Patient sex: M
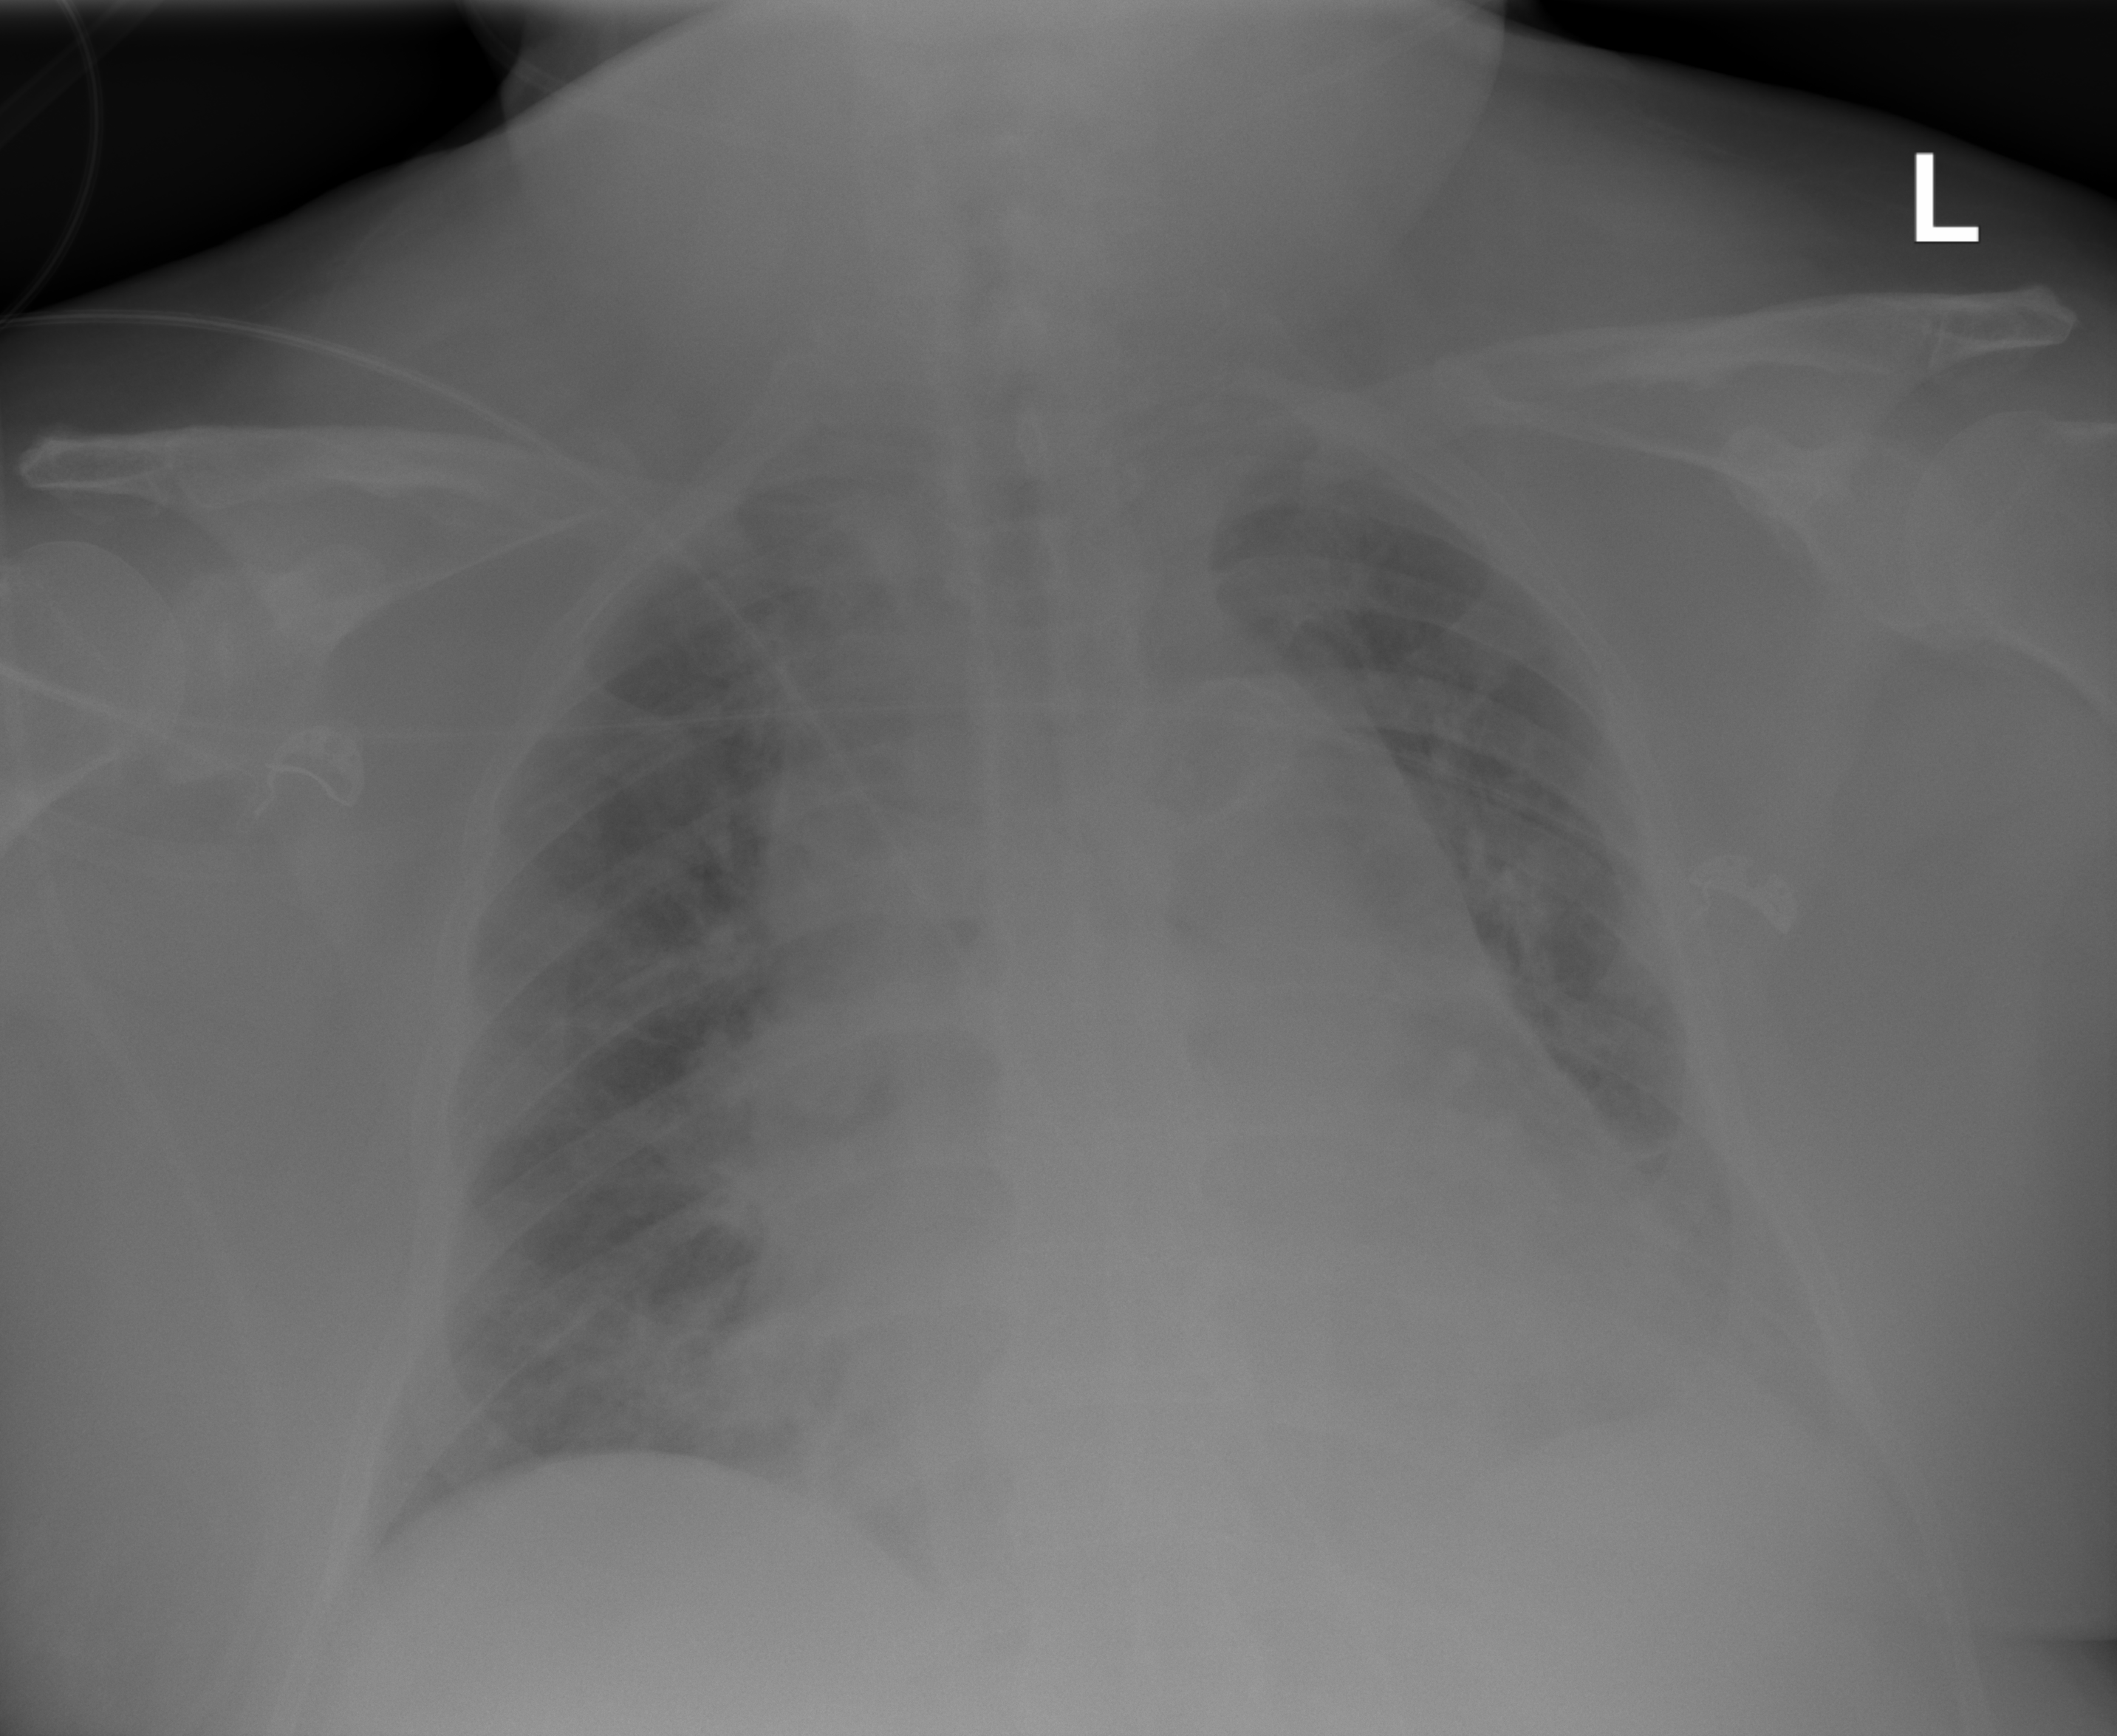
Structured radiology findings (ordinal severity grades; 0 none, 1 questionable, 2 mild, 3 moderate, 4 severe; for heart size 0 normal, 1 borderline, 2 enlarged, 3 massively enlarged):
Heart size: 2
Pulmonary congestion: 0
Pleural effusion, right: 0
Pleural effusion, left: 1
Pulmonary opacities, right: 0
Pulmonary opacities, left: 0
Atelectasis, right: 2
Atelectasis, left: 2